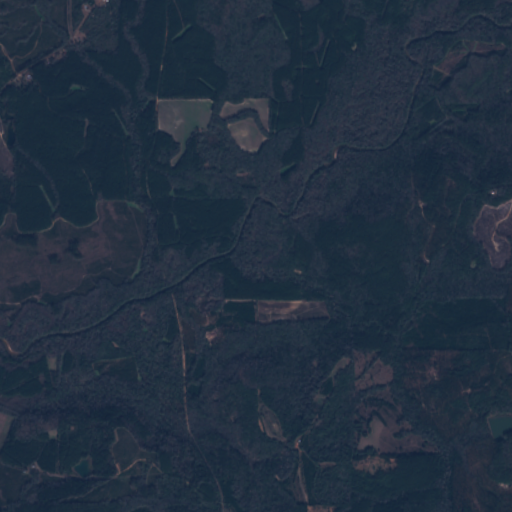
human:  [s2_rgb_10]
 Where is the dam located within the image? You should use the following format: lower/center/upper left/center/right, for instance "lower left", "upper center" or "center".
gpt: The dam is located in the lower left of the image.
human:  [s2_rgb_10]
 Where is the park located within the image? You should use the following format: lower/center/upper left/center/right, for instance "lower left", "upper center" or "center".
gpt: There is no park in the image.